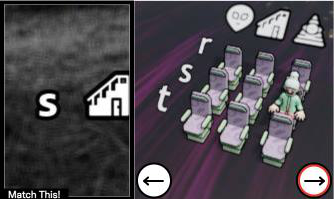
Task: seats
Answer: no